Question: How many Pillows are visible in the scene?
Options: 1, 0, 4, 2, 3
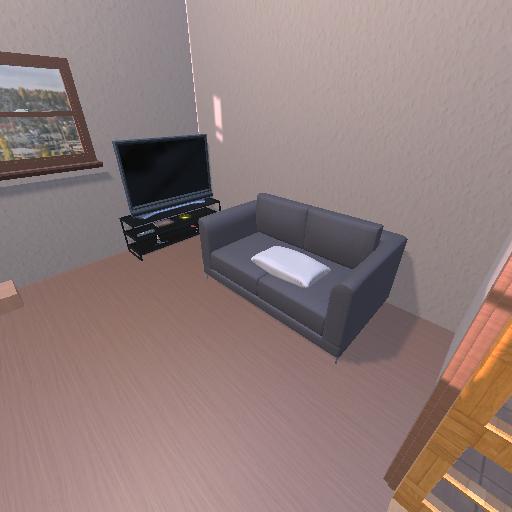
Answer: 1